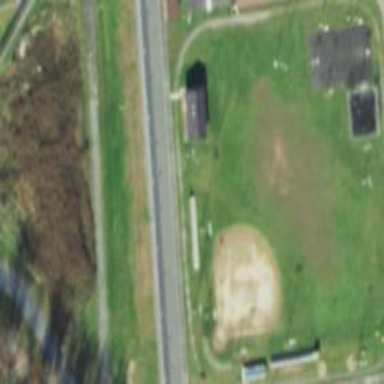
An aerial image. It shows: Baseball pitch for leisure land.